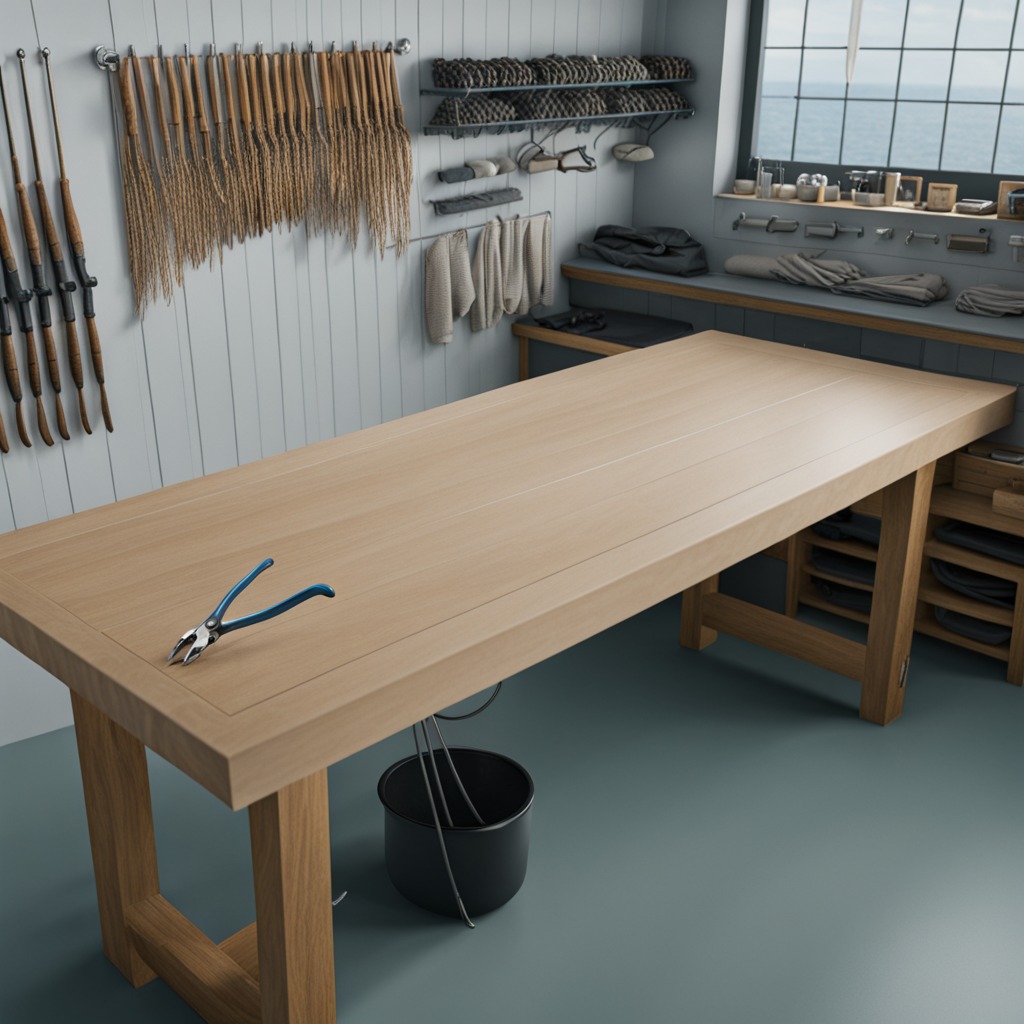
A plier lies on the workbench inside a coastal fishing gear workshop.